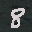
Label: 8